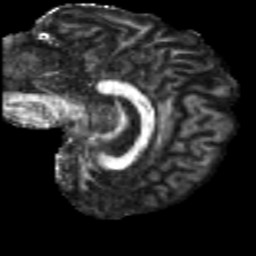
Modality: FA
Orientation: sagittal
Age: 46
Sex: male
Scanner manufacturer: siemens
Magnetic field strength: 3 T
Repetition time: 5 s
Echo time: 0.092 s